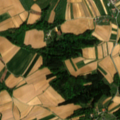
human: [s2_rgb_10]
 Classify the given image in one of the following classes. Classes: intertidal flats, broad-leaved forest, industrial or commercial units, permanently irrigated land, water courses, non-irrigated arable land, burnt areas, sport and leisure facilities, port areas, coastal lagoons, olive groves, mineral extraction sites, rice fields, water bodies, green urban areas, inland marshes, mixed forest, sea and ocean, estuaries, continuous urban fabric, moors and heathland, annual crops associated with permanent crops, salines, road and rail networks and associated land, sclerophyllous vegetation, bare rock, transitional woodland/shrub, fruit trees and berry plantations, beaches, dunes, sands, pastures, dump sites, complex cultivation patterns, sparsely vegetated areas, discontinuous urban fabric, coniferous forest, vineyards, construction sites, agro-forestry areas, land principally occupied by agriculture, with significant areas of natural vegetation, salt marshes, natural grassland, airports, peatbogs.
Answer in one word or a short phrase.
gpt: discontinuous urban fabric, non-irrigated arable land, complex cultivation patterns, land principally occupied by agriculture, with significant areas of natural vegetation, mixed forest